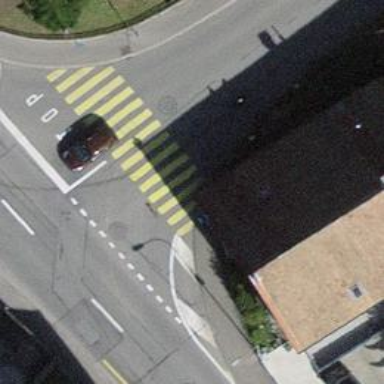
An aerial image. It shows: Uncontrolled zebra crossing with yellow markings on the road.